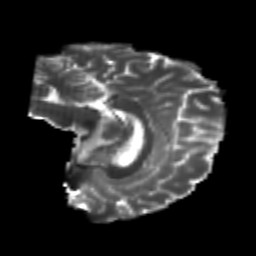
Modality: T2w
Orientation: sagittal
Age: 22
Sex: female
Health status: healthy
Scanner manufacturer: philips
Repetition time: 7.386 s
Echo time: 0.08599 s